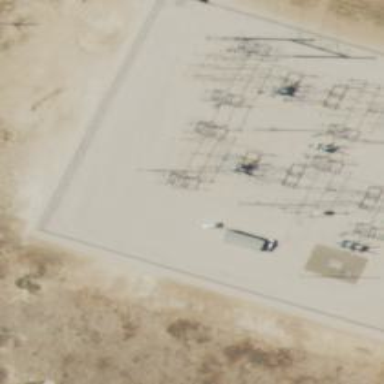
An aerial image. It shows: Switch used for power control.